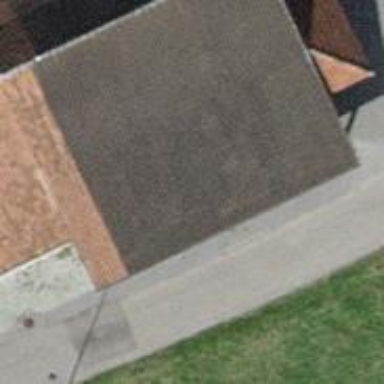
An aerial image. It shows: View of roof of building.